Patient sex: M
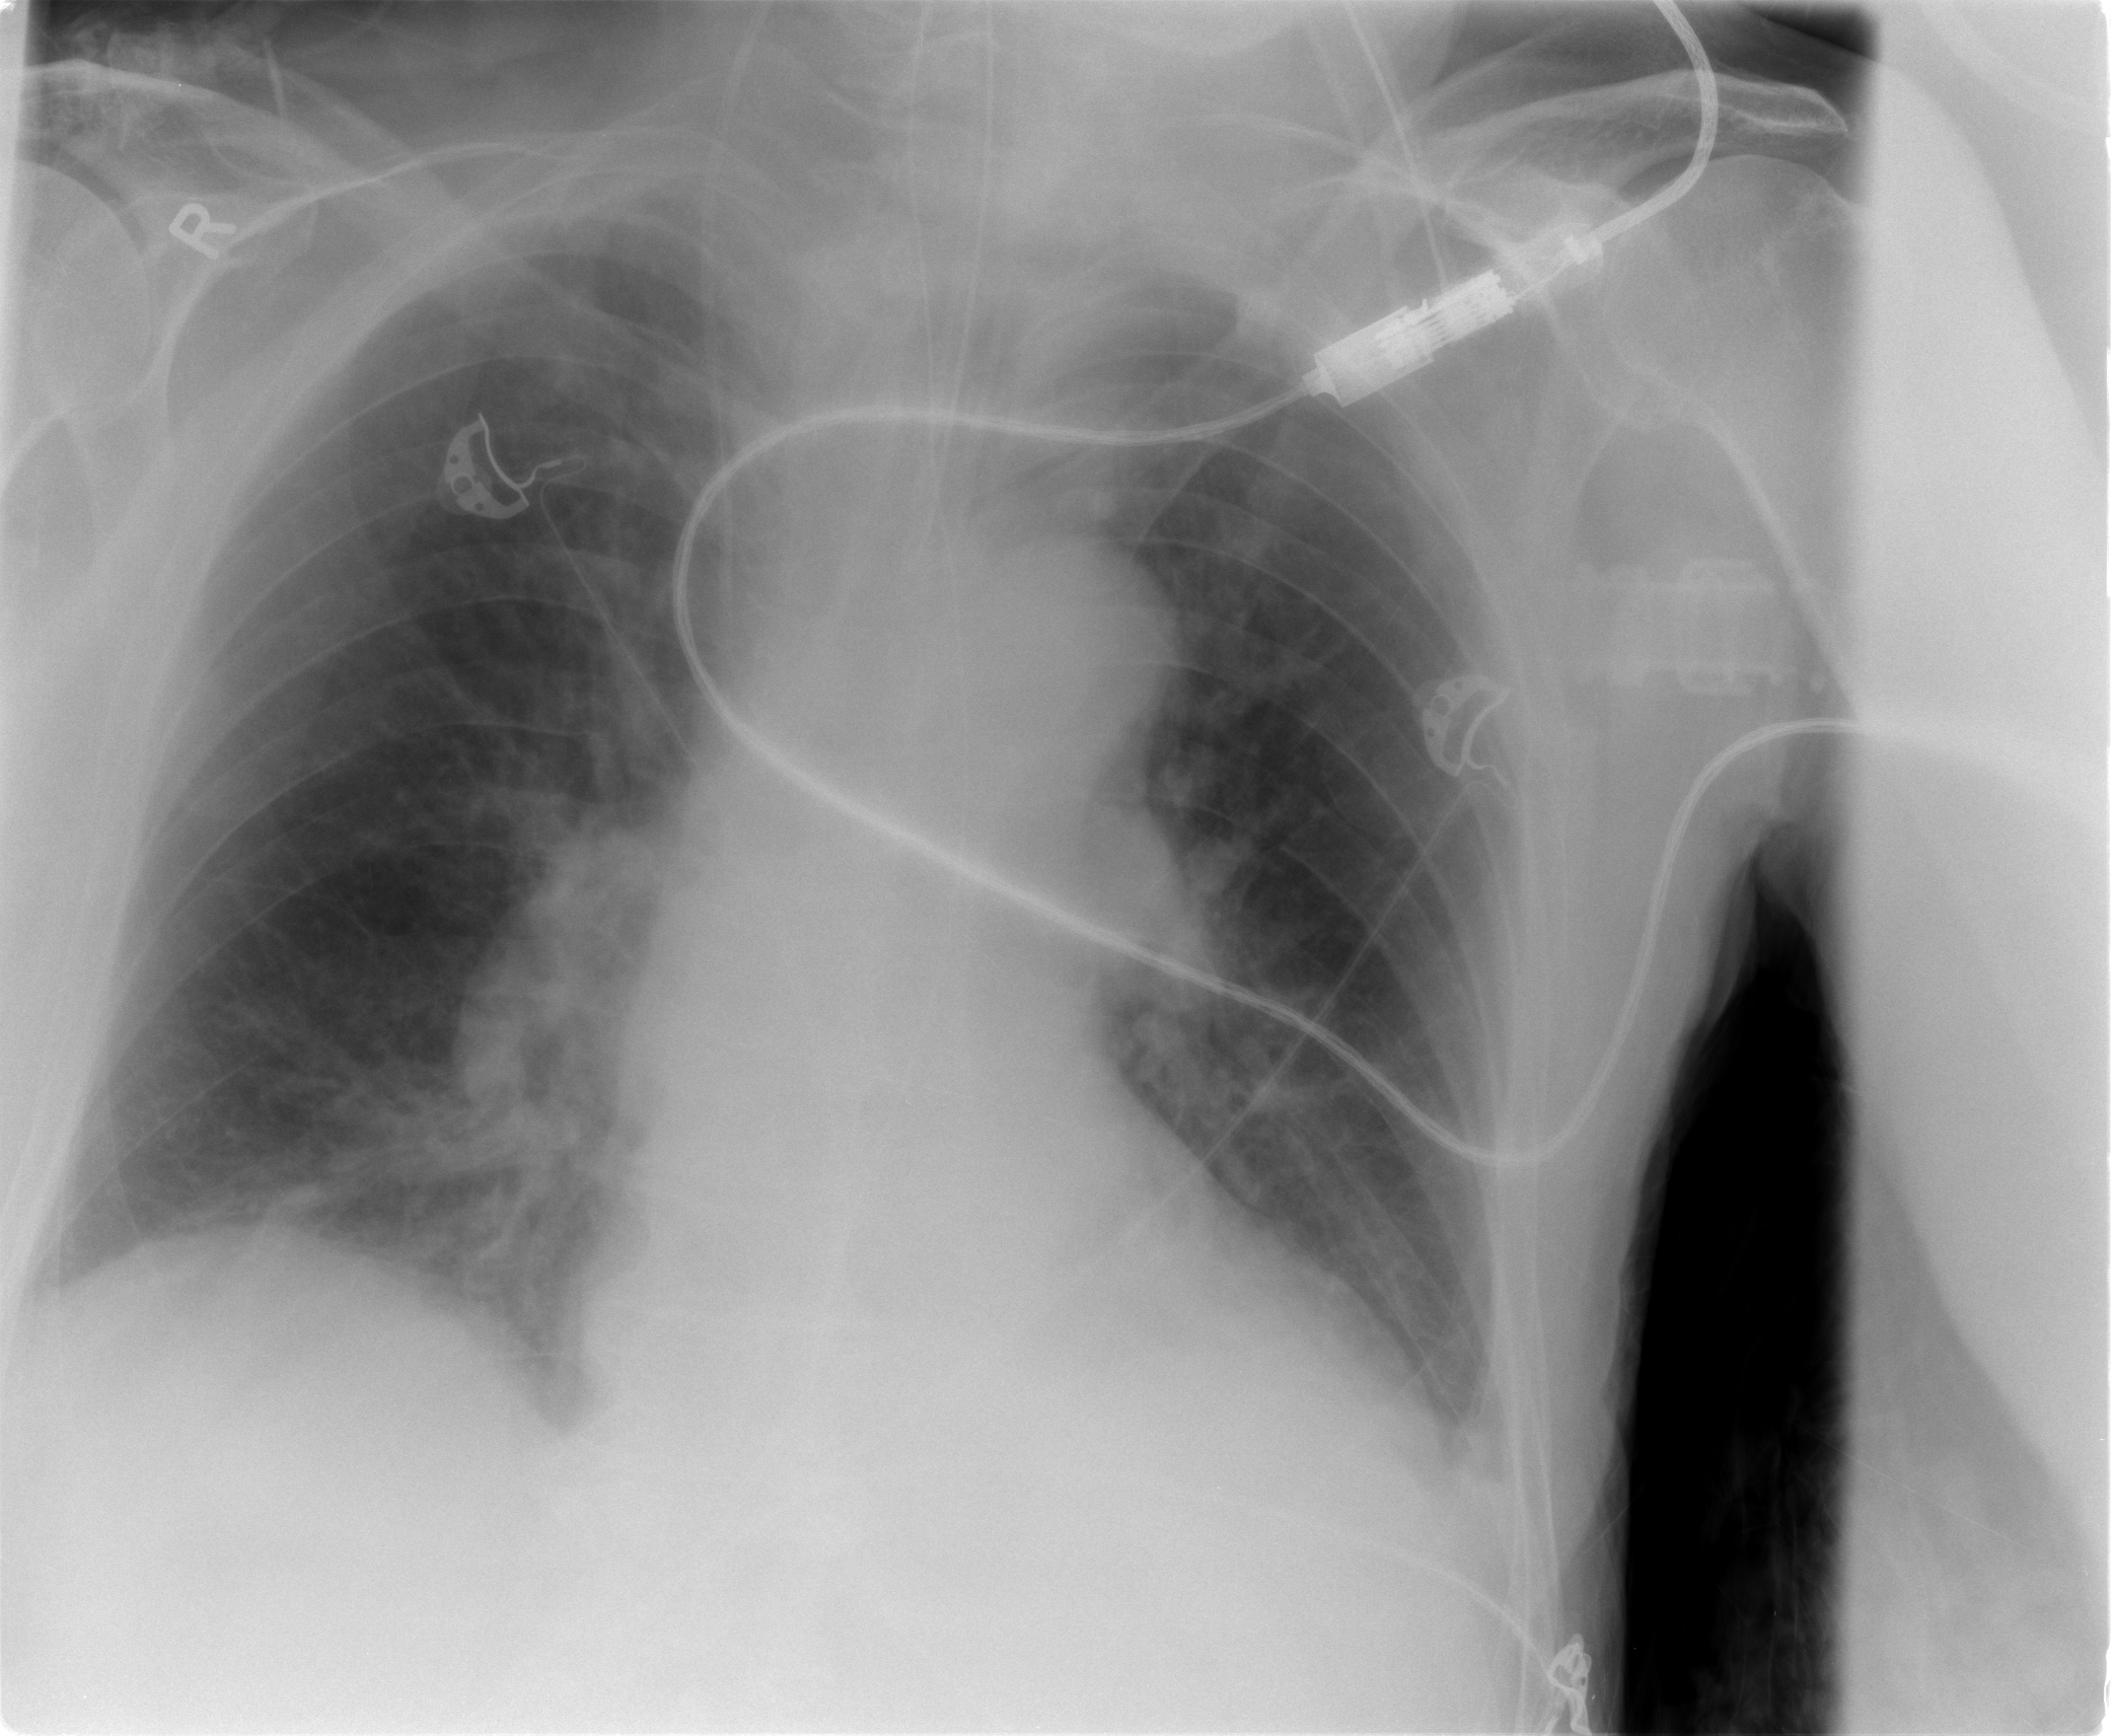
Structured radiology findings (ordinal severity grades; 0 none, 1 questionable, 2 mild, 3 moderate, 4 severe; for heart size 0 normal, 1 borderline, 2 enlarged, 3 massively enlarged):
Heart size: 2
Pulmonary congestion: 2
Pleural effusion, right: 2
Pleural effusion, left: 2
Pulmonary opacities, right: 1
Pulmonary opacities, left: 1
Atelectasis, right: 2
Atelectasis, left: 2